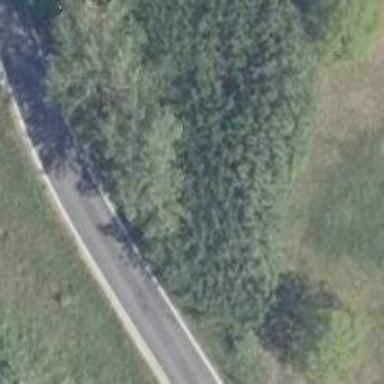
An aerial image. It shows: Row of trees in natural setting.